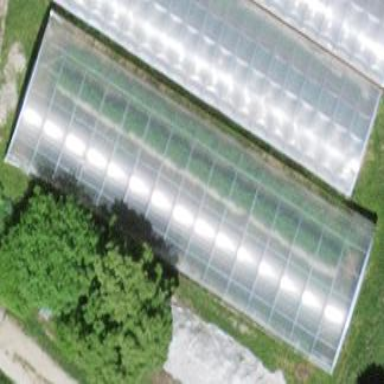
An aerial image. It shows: Greenhouse.